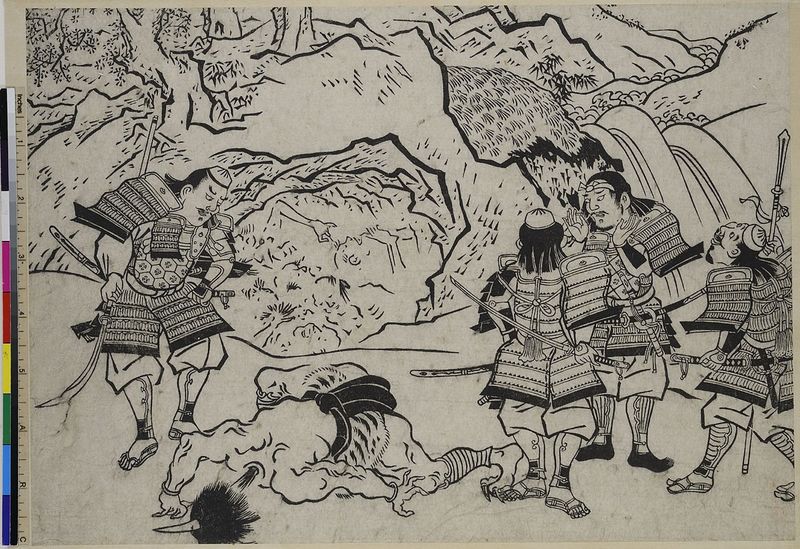
Titel: Shutendoji, Blatt 16
Künstler: Hishikawa Moronobu
Standort: Hamburg
Institution: Museum für Kunst und Gewerbe Hamburg
Schlagwörter: kampf, enthauptung, tod, holzschnitt, druckgraphik, druckgrafik, soldat, mythologie, gestalten, krieger, fabelwesen, zeit, ungeheuer, monster, misshandlung, sagen, fabeltier, fabeltiere, zwitterwesen, monstrum, edo, vasall, reproduktionen, druckerzeugnisse, soldatenleben, dämon, märchen, oni, shuten, tötung